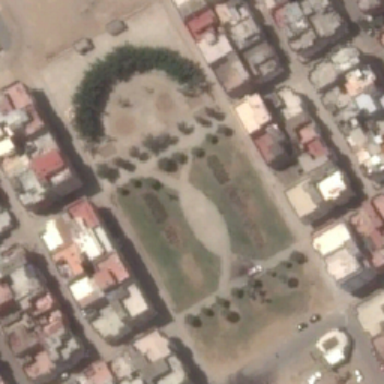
Some green trees in the square are among many buildings .